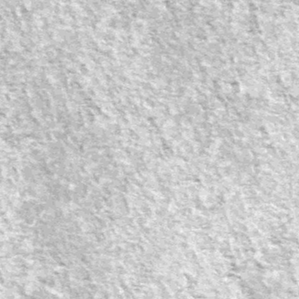
Label: frost